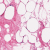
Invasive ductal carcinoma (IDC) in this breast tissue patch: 0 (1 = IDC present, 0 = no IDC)